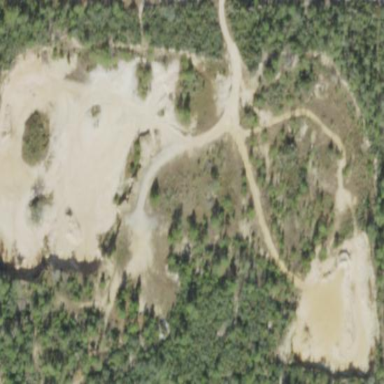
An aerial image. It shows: Quarry extracting sand as natural resource.